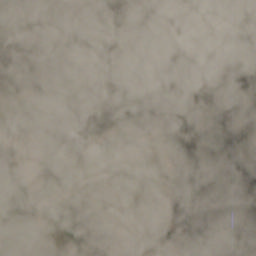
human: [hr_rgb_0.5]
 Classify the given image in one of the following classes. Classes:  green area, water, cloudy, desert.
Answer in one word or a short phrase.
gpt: cloudy